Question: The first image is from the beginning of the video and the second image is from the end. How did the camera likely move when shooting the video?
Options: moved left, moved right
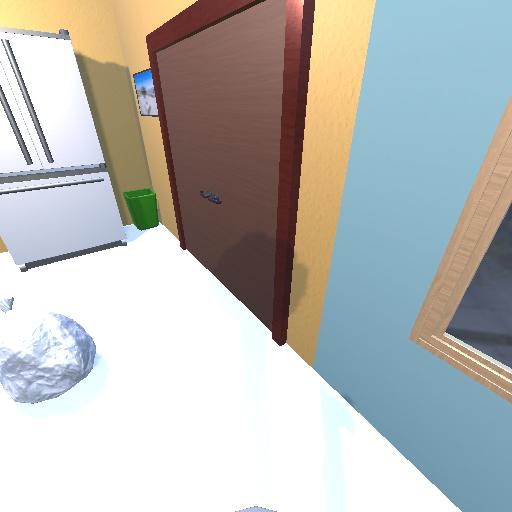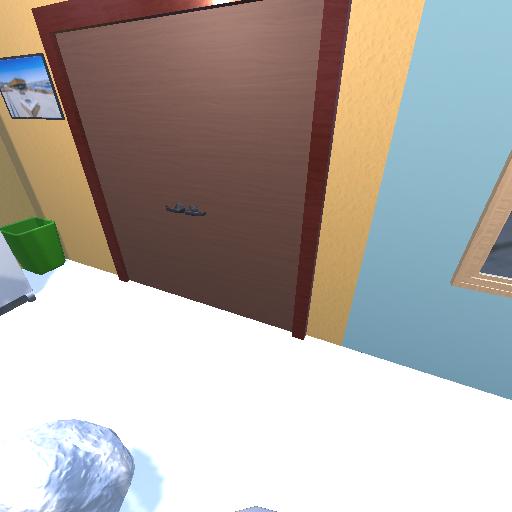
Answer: moved left